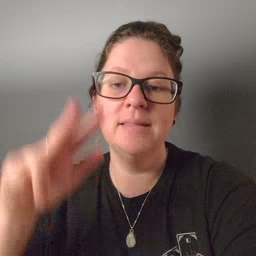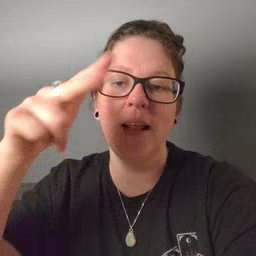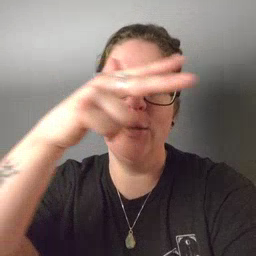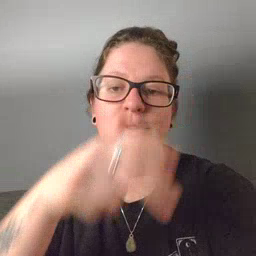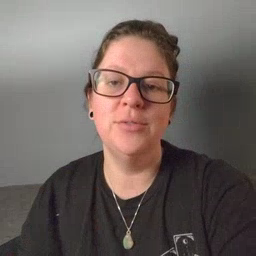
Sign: helicopter